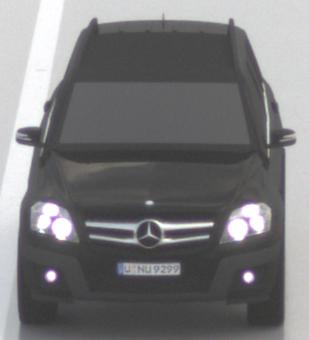
Make: Mercedes-Benz
Model: GLK 280
Detailed model: GLK-Class (204)
Model produced from: 2008/10
Model produced until: 2009/04
Doors: 5
Color: black
Road condition: wet road
Daytime: midday
Contrast: low contrast